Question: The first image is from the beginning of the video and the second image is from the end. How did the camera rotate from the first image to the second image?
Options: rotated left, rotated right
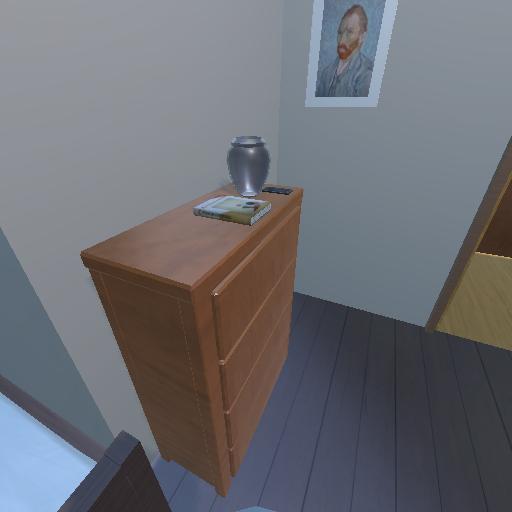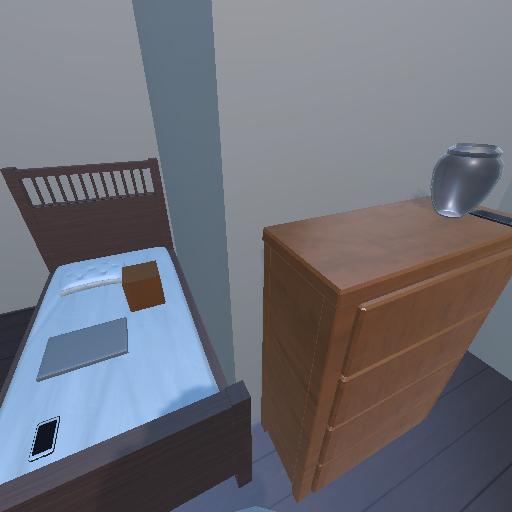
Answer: rotated left